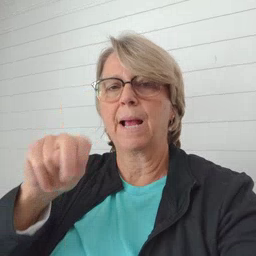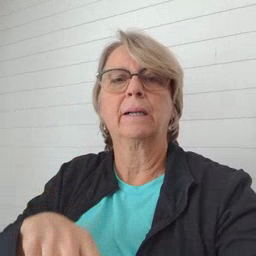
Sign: pen